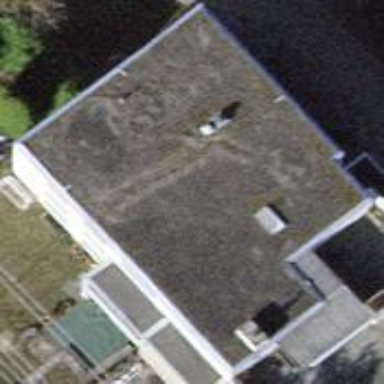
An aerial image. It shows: Part of building.